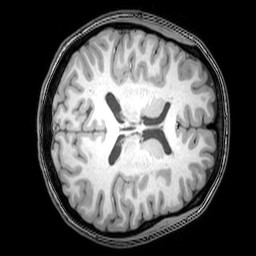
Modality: T1w
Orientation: axial
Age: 22
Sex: female
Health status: healthy
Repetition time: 0.081 s
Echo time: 0.037 s